Question: I have a list in a side navigation bar which represents objects on a page. The headers of the objects match the titles in the list. This is illustrated in the image below:

I am trying to show-toggle these objects using jQuery so that when the user clicks on the red list item (which would be the same header title as the red page object), the corresponding page object is toggled to show or hide.
Here is my simplified code:
'''
// The left navigation list
<ul>
<li>Charity Challenge Golf Outing</li>
<li>Spring 2014 Membership Renewal</li>
<li>EMEA Product Launch</li>
<li>Platinum Customer Retention Spring Offer</li>
<li>Key Account Upsell 2014</li>
</ul>
'''
---
'''
// A couple of page objects
<div class="single-activity">
<h2>Charity Challenge Golf Outing</h2>
[...]
</div>
<div class="single-activity">
<h2>Spring 2014 Membership Renewal</h2>
[...]
</div>
<div class="single-activity">
<h2EMEA Product Launch</h2>
[...]
</div>
'''
---
'''
// The jQuery
$(".left-panel li").click(function() {
$(this).toggleClass("selected");
$("#page-content").find(".single-activity").slideToggle();
});
'''
---
I know right now why it's not working, but I'm a little unsure how to "find" the object based on the '<h2>' title. The code works to slide toggle ALL objects (since they all have the '.single-activity' class, but I only want to hide the one clicked. Any ideas?
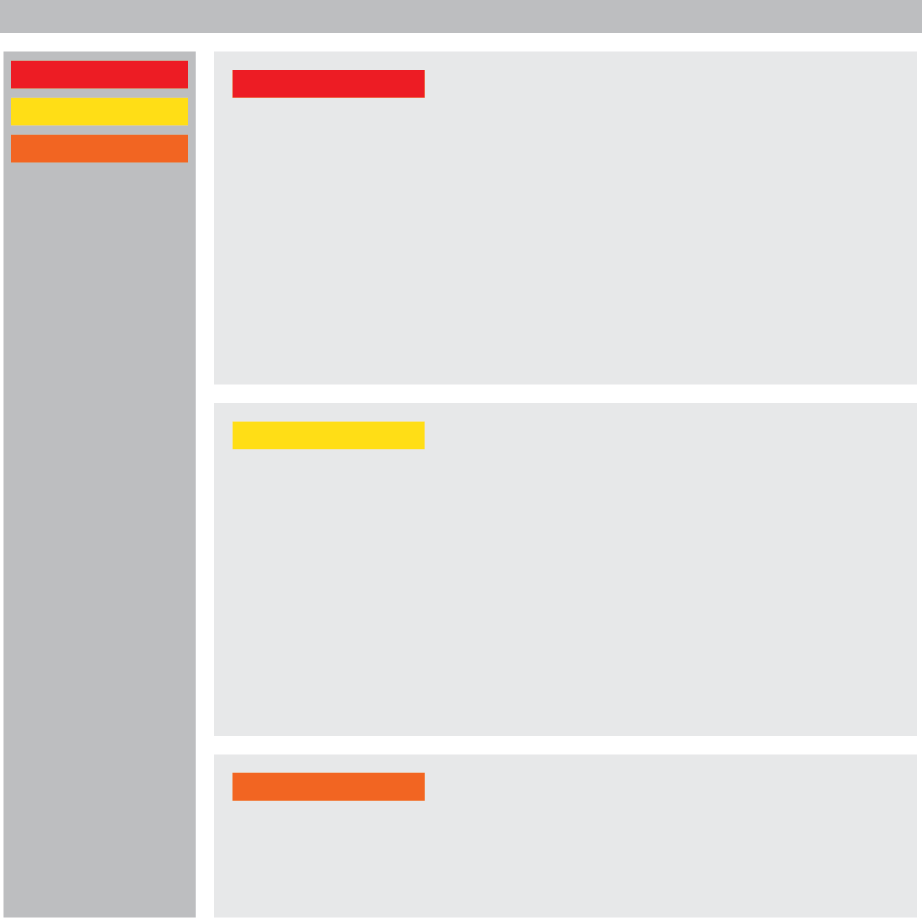
Answer: You could use a 'filter()', or the ':contains' selector :
'''
$(".left-panel li").click(function() {
$(this).toggleClass("selected");
$("#page-content").find(".single-activity:contains("+$(this).text()+")").slideToggle();
});
'''
or with 'filter()' :
'''
$(".left-panel li").click(function() {
var txt = $.trim( $(this).text() );
$(this).toggleClass("selected");
$("#page-content").find(".single-activity").filter(function() {
return $.trim( $(this).text() ) == txt;
}).slideToggle();
});
'''